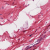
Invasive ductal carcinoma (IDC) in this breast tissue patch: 0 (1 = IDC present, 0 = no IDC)